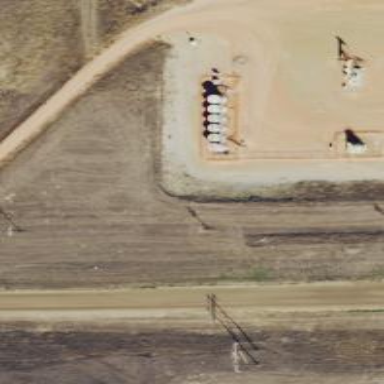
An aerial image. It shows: Storage tank with man-made structure.